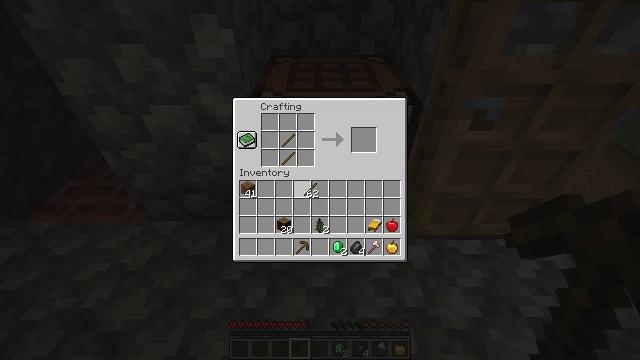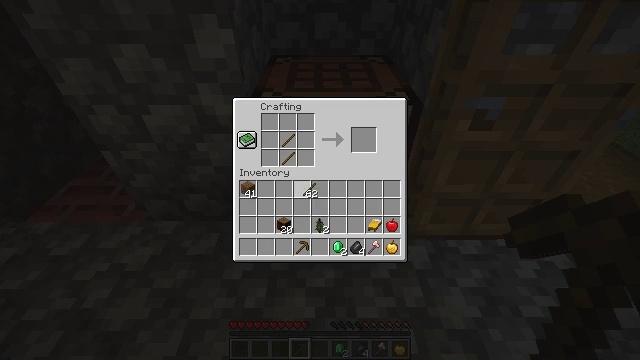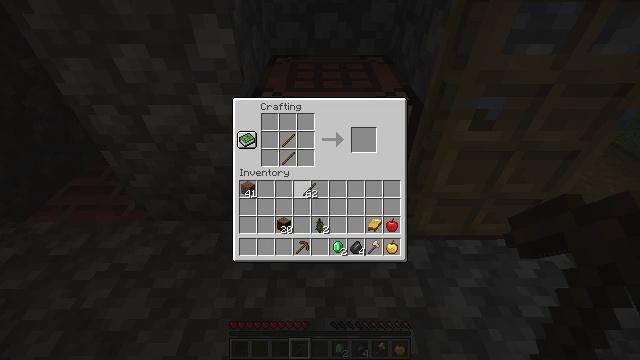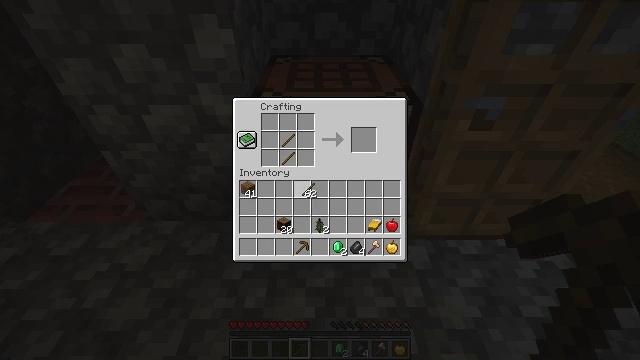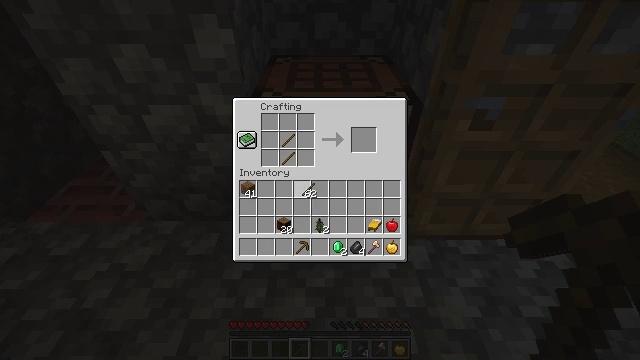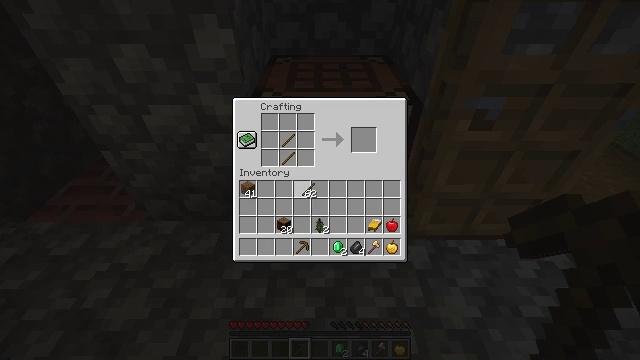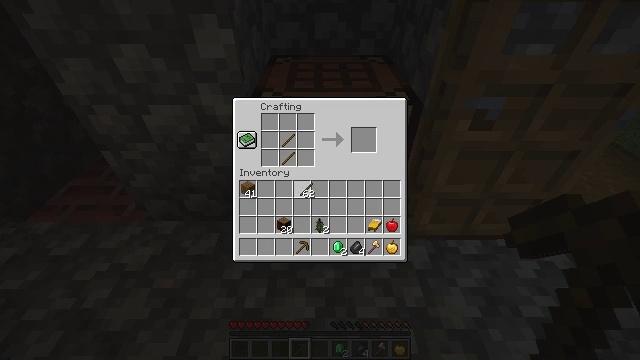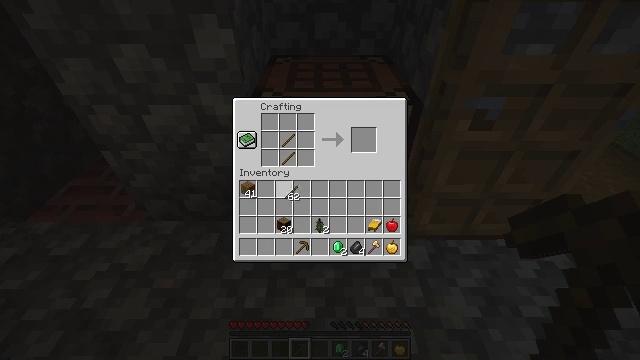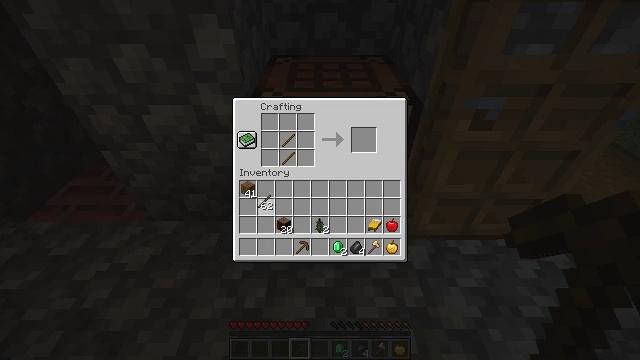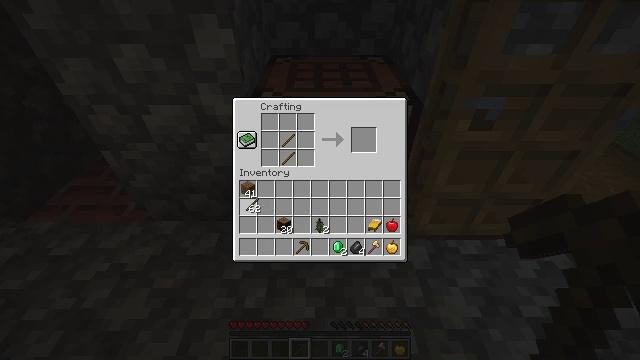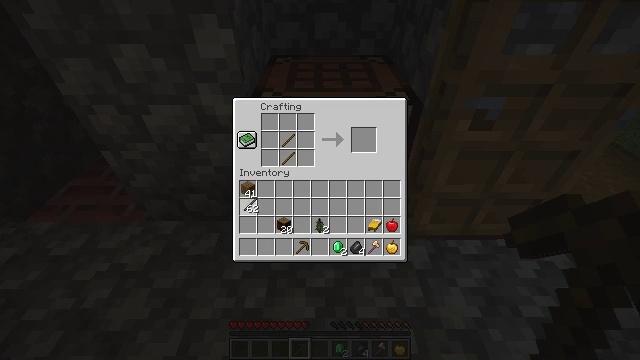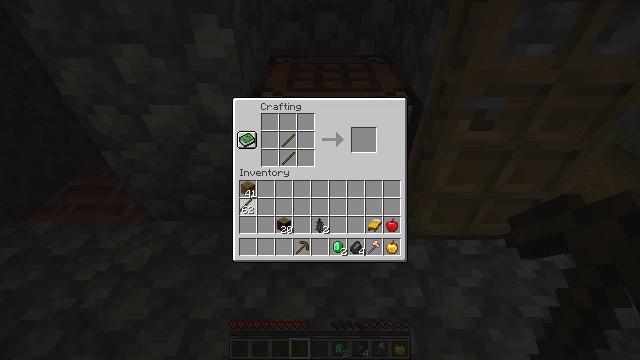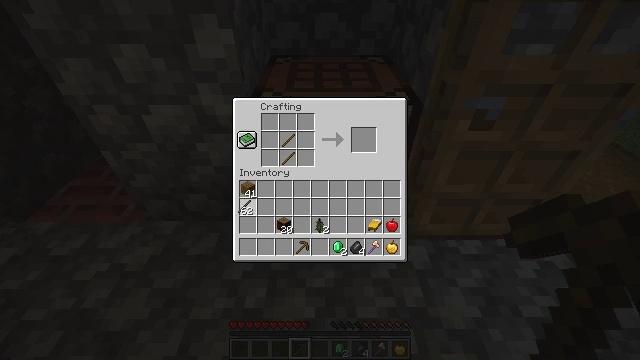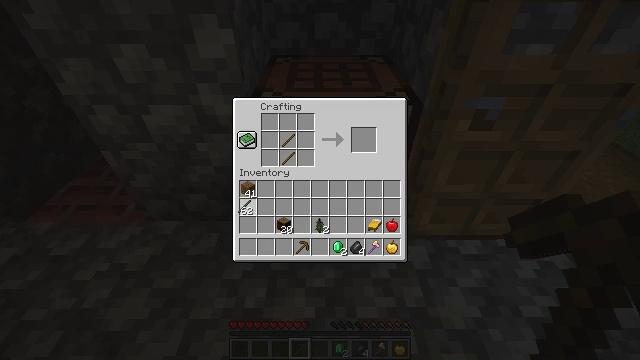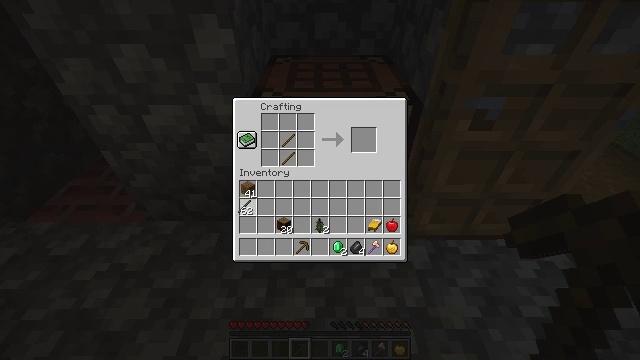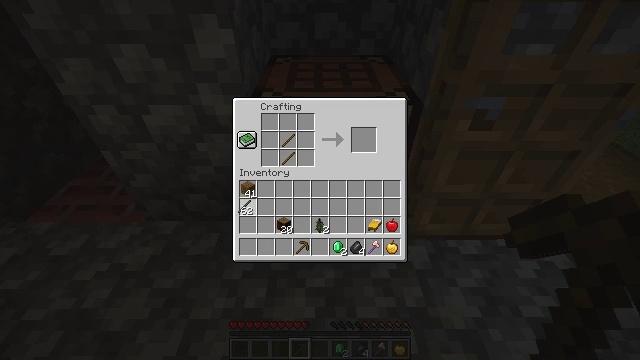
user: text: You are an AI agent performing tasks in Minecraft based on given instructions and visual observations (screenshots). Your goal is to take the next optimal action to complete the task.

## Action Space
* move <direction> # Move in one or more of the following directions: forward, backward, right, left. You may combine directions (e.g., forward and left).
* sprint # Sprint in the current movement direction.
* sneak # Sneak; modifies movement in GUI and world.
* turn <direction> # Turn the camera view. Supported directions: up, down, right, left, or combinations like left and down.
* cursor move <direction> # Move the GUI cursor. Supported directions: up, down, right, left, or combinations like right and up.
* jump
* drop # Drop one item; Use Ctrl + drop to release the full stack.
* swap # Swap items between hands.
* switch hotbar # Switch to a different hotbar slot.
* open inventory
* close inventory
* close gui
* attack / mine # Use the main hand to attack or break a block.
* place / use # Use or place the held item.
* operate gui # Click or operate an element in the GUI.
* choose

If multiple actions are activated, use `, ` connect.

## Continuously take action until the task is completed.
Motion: motion action
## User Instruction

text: Break the blast furnace block.
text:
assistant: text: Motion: operate gui
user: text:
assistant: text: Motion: no_op
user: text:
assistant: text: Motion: no_op
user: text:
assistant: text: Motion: no_op
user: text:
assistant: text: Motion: no_op
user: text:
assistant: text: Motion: no_op
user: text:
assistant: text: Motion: cursor move left
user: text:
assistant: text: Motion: cursor move left and down
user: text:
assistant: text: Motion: cursor move left
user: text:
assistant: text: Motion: no_op
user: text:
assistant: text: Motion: no_op
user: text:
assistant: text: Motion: no_op
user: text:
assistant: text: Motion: no_op
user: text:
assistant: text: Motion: operate gui
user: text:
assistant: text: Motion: operate gui
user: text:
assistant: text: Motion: no_op
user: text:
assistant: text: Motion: cursor move right
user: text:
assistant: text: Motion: cursor move right
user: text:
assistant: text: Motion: cursor move right
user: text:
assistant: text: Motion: no_op
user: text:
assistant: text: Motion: no_op
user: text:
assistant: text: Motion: no_op
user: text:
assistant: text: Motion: operate gui
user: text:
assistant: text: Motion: operate gui
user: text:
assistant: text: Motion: operate gui
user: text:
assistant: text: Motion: cursor move left
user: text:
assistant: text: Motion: no_op
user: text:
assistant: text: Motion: no_op
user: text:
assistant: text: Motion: no_op
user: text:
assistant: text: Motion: no_op